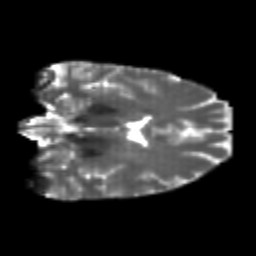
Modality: T2w
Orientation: coronal
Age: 24
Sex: female
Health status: healthy
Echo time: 0.074 s